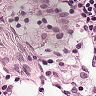
Metastatic tissue present: no